Question: I would like to know how to get the Full computer name in Inno Setup, for example 'Win8-CL01.cpx.local' in the following image.

I already know how to get the computer name with <URL> but I also would like to have the Domain name of the computer. How can I get this full computer name or this domain name ?
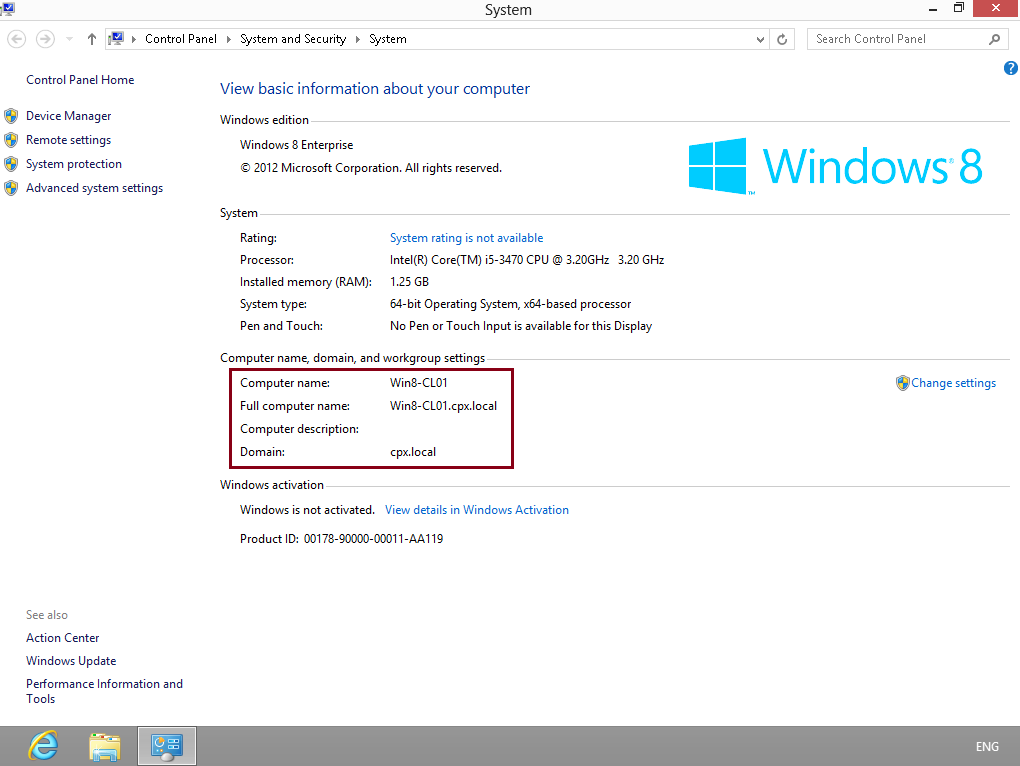
Answer: There's no built-in function for this in Inno Setup. You can use the <URL> Windows API function:
'''
[Setup]
AppName=My Program
AppVersion=1.5
DefaultDirName={pf}\My Program
[Code]
#ifdef UNICODE
#define AW "W"
#else
#define AW "A"
#endif
const
ERROR_MORE_DATA = 234;
type
TComputerNameFormat = (
ComputerNameNetBIOS,
ComputerNameDnsHostname,
ComputerNameDnsDomain,
ComputerNameDnsFullyQualified,
ComputerNamePhysicalNetBIOS,
ComputerNamePhysicalDnsHostname,
ComputerNamePhysicalDnsDomain,
ComputerNamePhysicalDnsFullyQualified,
ComputerNameMax
);
function GetComputerNameEx(NameType: TComputerNameFormat; lpBuffer: string; var nSize: DWORD): BOOL;
external 'GetComputerNameEx{#AW}@kernel32.dll stdcall';
function TryGetComputerName(Format: TComputerNameFormat; out Output: string): Boolean;
var
BufLen: DWORD;
begin
Result := False;
BufLen := 0;
if not Boolean(GetComputerNameEx(Format, '', BufLen)) and (DLLGetLastError = ERROR_MORE_DATA) then
begin
SetLength(Output, BufLen);
Result := GetComputerNameEx(Format, Output, BufLen);
end;
end;
procedure InitializeWizard;
var
Name: string;
begin
if TryGetComputerName(ComputerNameDnsFullyQualified, Name) then
MsgBox(Name, mbInformation, MB_OK);
end;
'''